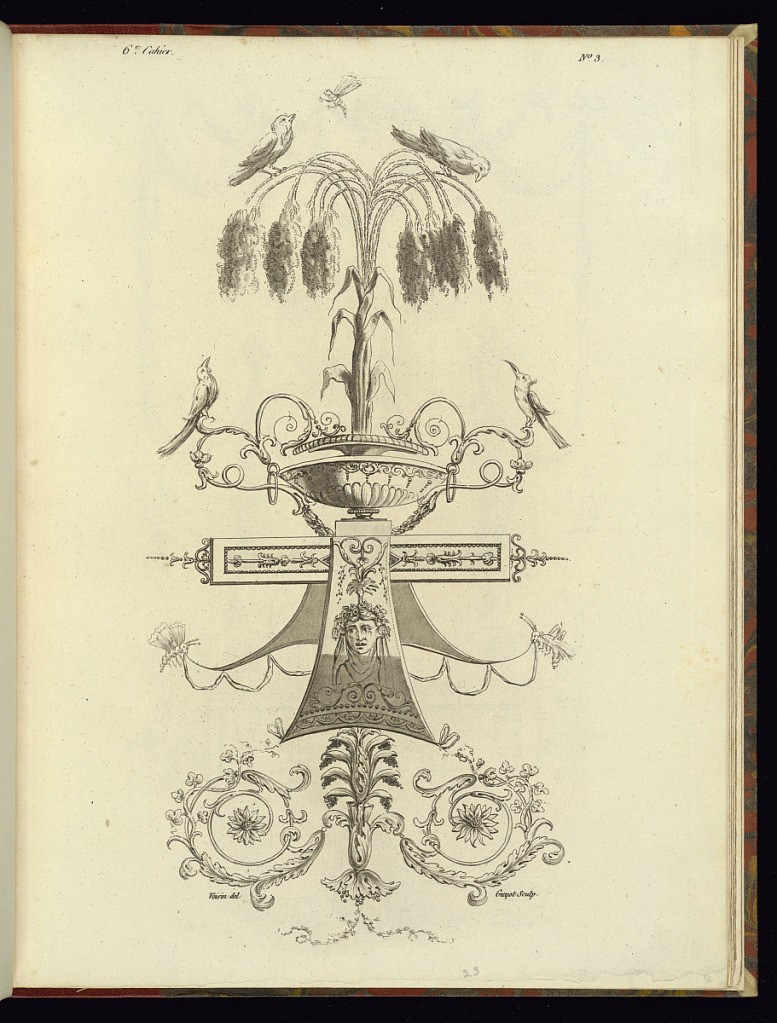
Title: Arabesque Design
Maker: François Voisin, French, active 18th century
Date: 1788
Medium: Etching and aquatint on laid paper
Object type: Print
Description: Arabesque ornament design with neoclassical motifs. A central shallow vase with scrolling acanthus leaves, fleruons, beading and gadrooning, sprouting foliage and four birds and a butterfly on the sides of the vase and above. Below the vase a frieze, crickets, a festoon of laurel leaves, a draped textile decorated with a head and similar motif. Below more scrolling acanthus leaves, rosettes, and foliage. The plate is signed and numbered.